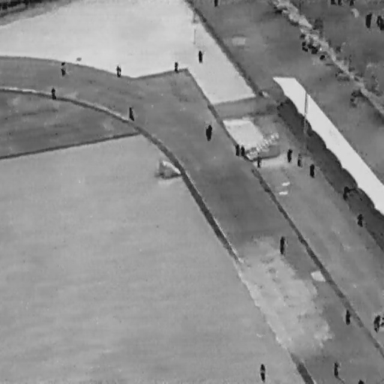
There are 23 People in the infrared image.